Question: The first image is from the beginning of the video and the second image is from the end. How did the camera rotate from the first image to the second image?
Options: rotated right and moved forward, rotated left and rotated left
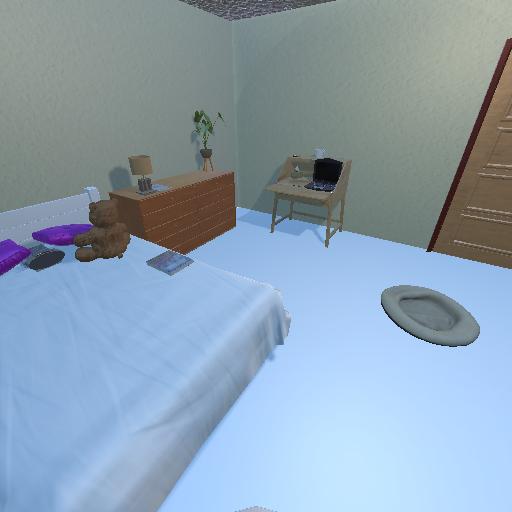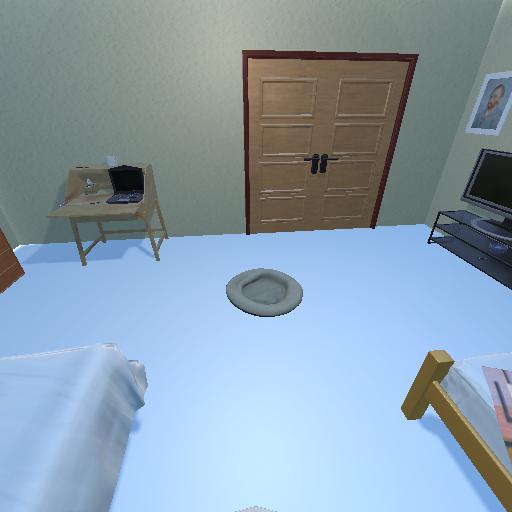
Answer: rotated right and moved forward